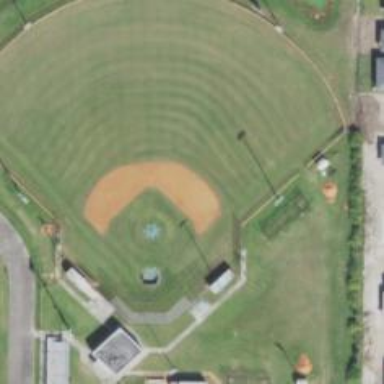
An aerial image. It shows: Baseball pitch for leisure and sports activities.